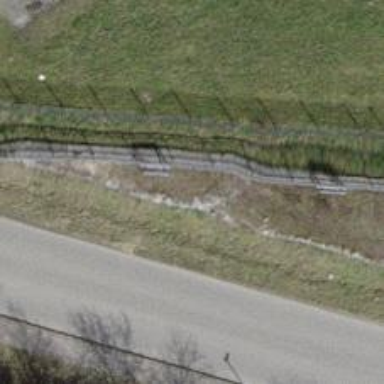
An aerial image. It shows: Wall barrier.